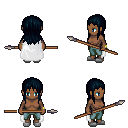
a pixel art fantasy rpg character, female body template, human, dark skin, white cape, teal pants, raven unkempt hairstyle, bracelets, white slippers, spear, four views (front, back, left, right), 2x2 character sprite sheet, small pixel art, hard edges, no anti-aliasing